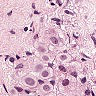
Metastatic tissue present: yes